Interaction volume radius: 5 \u00c5
Interaction volume height: 30 \u00c5
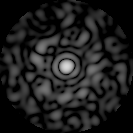
Disorder parameter: 0.8359